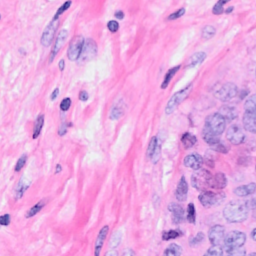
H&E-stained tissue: Breast